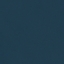
Land use / land cover class: SeaLake